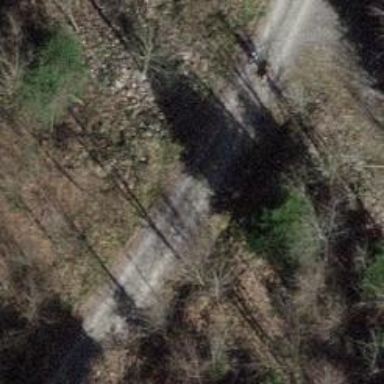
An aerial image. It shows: Gravel track.